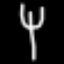
Label: fork